Question: I have 7 cells in one section in a UICollectionView.
I have searched for hours but all I can find is information about CollectionFlow and Custom layouts with hundreds of cells. All I want is display 7 cells with different identifiers in a collection view using a layout like this image:

How can I achieve this layout?
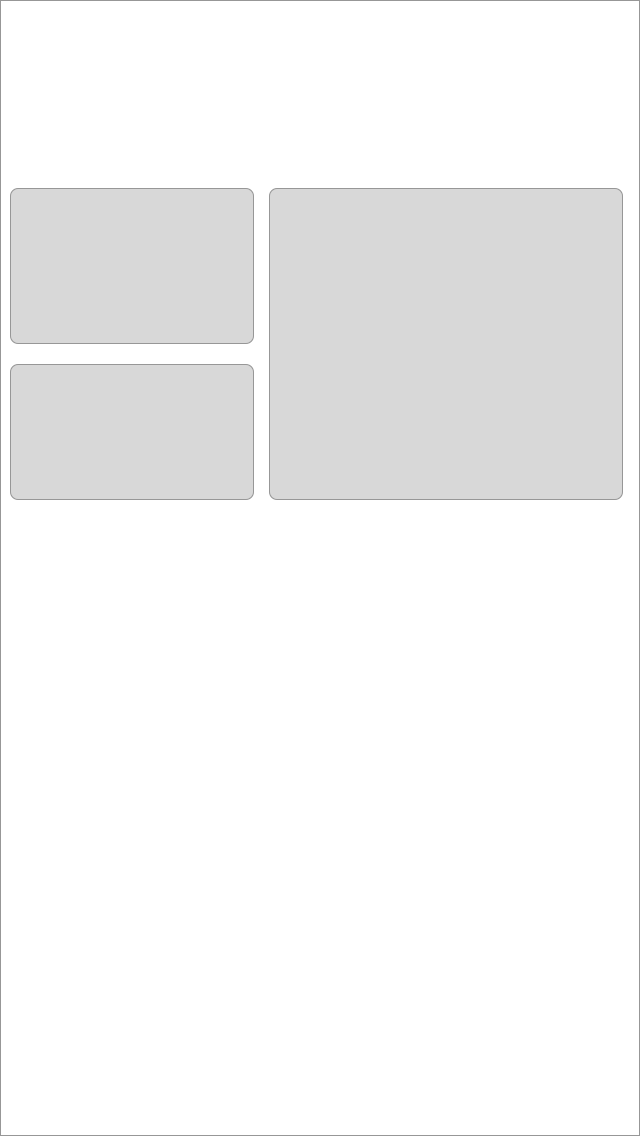
Answer: Follow this URL step by step....
<URL>
<URL>